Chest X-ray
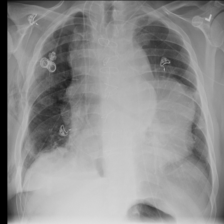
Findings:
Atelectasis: negative
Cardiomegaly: negative
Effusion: negative
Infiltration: negative
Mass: negative
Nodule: negative
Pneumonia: negative
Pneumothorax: negative
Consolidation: negative
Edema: negative
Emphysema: negative
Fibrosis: negative
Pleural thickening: negative
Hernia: negative